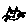
Label: cat